Question: I am attempting to animate a spotlight in HTML5 canvas. What I want it to look like is this:

I am stuck on finding the two points in red. Quite naively, I thought the equation for one of the points would be:
'x = circleOrigin.x + circle.radius/2;'
'y = circleOrigin.y + circle.radius/2;'
But when I move the circle around, the lines overlap the circle. Is there a better equation for these points?
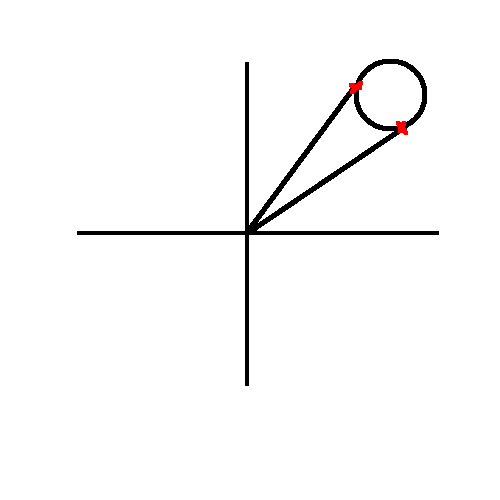
Answer: I thought one of the answers was correct but not verbose enough:
Finding the length between the points:
'var len = Math.sqrt(Math.pow(circle.x - origin.x, 2) + Math.pow(circle.y - origin.y, 2));'
The point intersections:
'var intersectx = circle.x + (radius*(origin.y - circle.y)/len);'
'var intersecty = circle.y + (radius*(circle.x - origin.x)/len);'